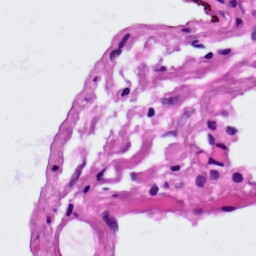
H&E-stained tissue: Lung